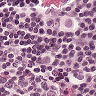
Metastatic tissue present: yes